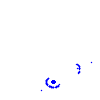
Particle: pion